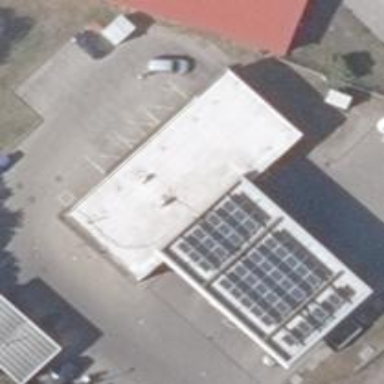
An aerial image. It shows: Fuel station.